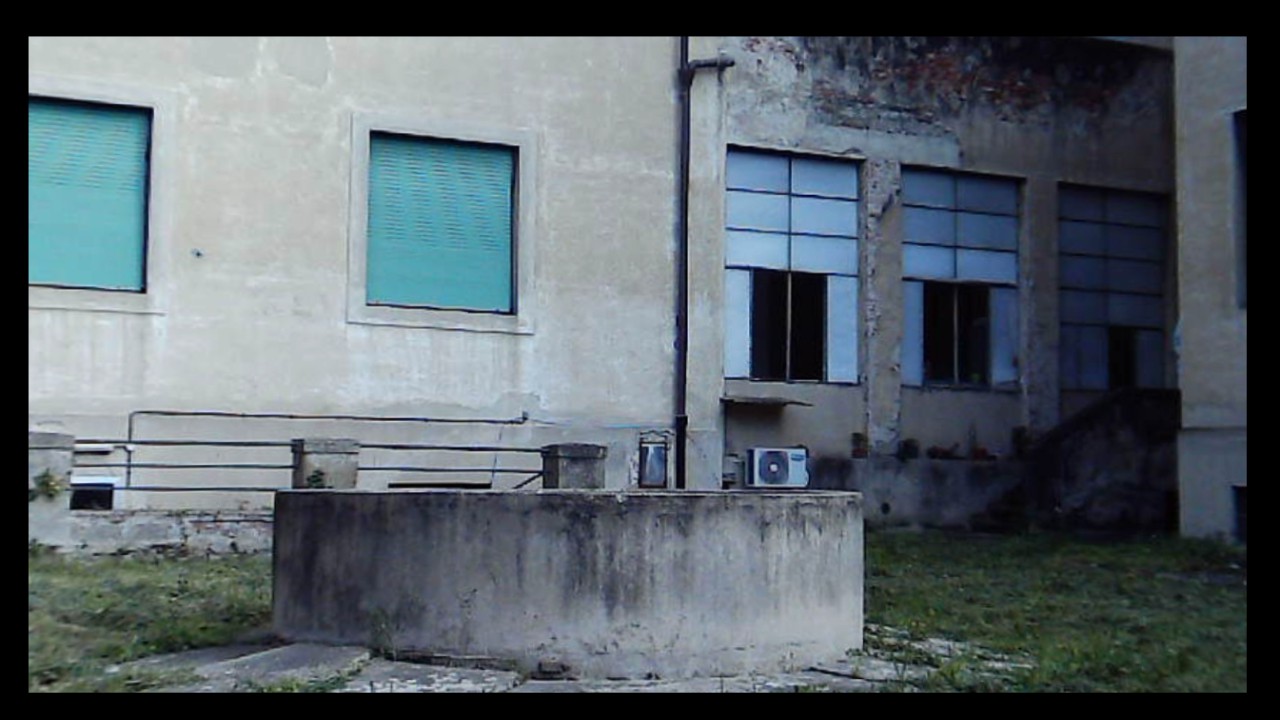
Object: Betafpv air75